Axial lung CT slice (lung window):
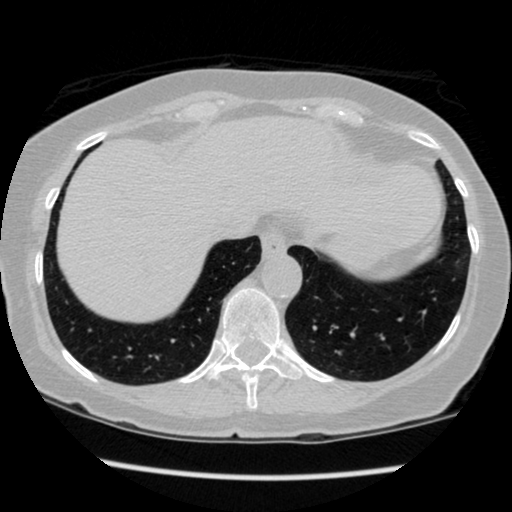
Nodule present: no